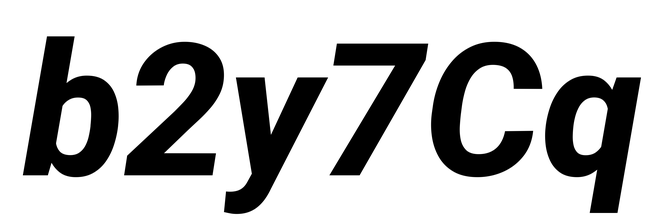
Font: Roboto-Italic_ExtraBold_Italic